Question: I am going through this tutorial:
<URL>
and I'm looking at this code:
'''
<FrameLayout xmlns:android="http://schemas.android.com/apk/res/android"
xmlns:tools="http://schemas.android.com/tools"
android:id="@+id/container"
android:layout_width="match_parent"
android:layout_height="match_parent"
android:paddingBottom="@dimen/activity_vertical_margin"
android:paddingLeft="@dimen/activity_horizontal_margin"
android:paddingRight="@dimen/activity_horizontal_margin"
android:paddingTop="@dimen/activity_vertical_margin"
tools:context="com.santiapps.androidxmlweatherparsing.MainActivity"
tools:ignore="MergeRootFrame" >
<TextView
android:id="@+id/textView1"
android:layout_width="wrap_content"
android:layout_height="wrap_content"
android:layout_alignParentLeft="true"
android:layout_alignParentTop="true"
android:layout_marginTop="15dp"
android:text="@string/location"
android:textAppearance="?android:attr/textAppearanceMedium" />
<EditText
android:id="@+id/editText1"
android:layout_width="wrap_content"
android:layout_height="wrap_content"
android:layout_alignBottom="@+id/textView1"
android:layout_alignParentRight="true"
android:ems="10" />
<TextView
android:id="@+id/textView2"
android:layout_width="wrap_content"
android:layout_height="wrap_content"
android:layout_alignLeft="@+id/textView1"
android:layout_below="@+id/textView1"
android:layout_marginTop="68dp"
android:text="@string/country"
android:textAppearance="?android:attr/textAppearanceSmall" />
<TextView
android:id="@+id/textView3"
android:layout_width="wrap_content"
android:layout_height="wrap_content"
android:layout_below="@+id/textView2"
android:layout_marginTop="19dp"
android:text="@string/temperature"
android:textAppearance="?android:attr/textAppearanceSmall" />
<TextView
android:id="@+id/textView4"
android:layout_width="wrap_content"
android:layout_height="wrap_content"
android:layout_alignLeft="@+id/textView3"
android:layout_below="@+id/textView3"
android:layout_marginTop="32dp"
android:text="@string/humidity"
android:textAppearance="?android:attr/textAppearanceSmall" />
<TextView
android:id="@+id/textView5"
android:layout_width="wrap_content"
android:layout_height="wrap_content"
android:layout_alignLeft="@+id/textView4"
android:layout_below="@+id/textView4"
android:layout_marginTop="21dp"
android:text="@string/pressure"
android:textAppearance="?android:attr/textAppearanceSmall" />
<EditText
android:id="@+id/editText2"
android:layout_width="wrap_content"
android:layout_height="wrap_content"
android:layout_above="@+id/textView3"
android:layout_toRightOf="@+id/textView3"
android:ems="10" >
<requestFocus />
</EditText>
<EditText
android:id="@+id/editText3"
android:layout_width="wrap_content"
android:layout_height="wrap_content"
android:layout_alignBaseline="@+id/textView3"
android:layout_alignBottom="@+id/textView3"
android:layout_alignLeft="@+id/editText2"
android:ems="10" />
<EditText
android:id="@+id/editText4"
android:layout_width="wrap_content"
android:layout_height="wrap_content"
android:layout_above="@+id/textView5"
android:layout_alignLeft="@+id/editText1"
android:ems="10" />
<EditText
android:id="@+id/editText5"
android:layout_width="wrap_content"
android:layout_height="wrap_content"
android:layout_alignBaseline="@+id/textView5"
android:layout_alignBottom="@+id/textView5"
android:layout_alignRight="@+id/editText4"
android:ems="10" />
<Button
android:id="@+id/button1"
android:layout_width="wrap_content"
android:layout_height="wrap_content"
android:layout_alignLeft="@+id/editText2"
android:layout_below="@+id/editText1"
android:onClick="open"
android:text="@string/weather" />
</FrameLayout>
'''
but it ends up in overlapping fields.

How do I fix this? Android Studio 0.4.3 always creates projects with fragments and most tutorials don't use all that boilerplate code.
Is there any way to turn OFF that feature such that I always get JUST the activity_main.xml and no fragment_main.xml?
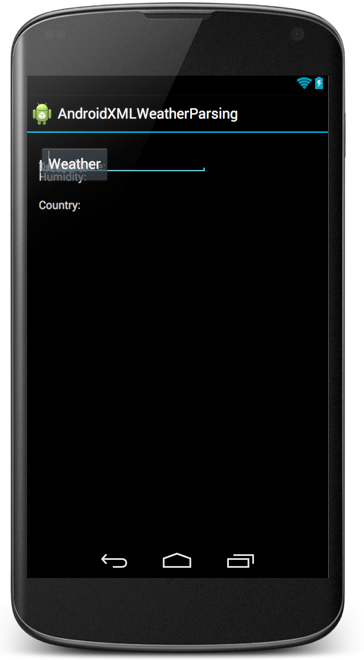
Answer: You have a few options to do what you want to achieve,
1. Use LinearLayout In this case you need to use LinearLayout for each row.
2. Use RelativeLayout You can add rule for each item in the relative layout and tell them like A widget is below B, C is at the very right.
3. You can use TableLayout which is a table (I would recommend this one for your case). TableLayout
TableRow
TextView
EditText
TableRow
TableRow
TextView
EditText
TableRow
TableLayout